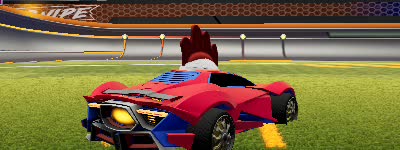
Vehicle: werewolf